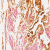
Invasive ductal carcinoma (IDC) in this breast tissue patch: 0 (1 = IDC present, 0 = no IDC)